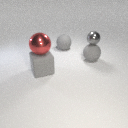
large gray rubber sphere behind large gray rubber cube